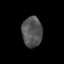
Tissue: skin
Cell type: Epithelial cells
Senescence score: 0.7989
Nuclear area (px): 601
Mean DAPI intensity: 82.817